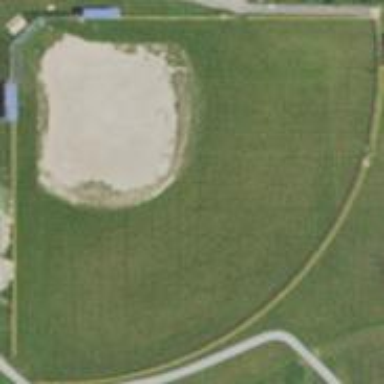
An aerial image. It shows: Baseball pitch for leisure land.